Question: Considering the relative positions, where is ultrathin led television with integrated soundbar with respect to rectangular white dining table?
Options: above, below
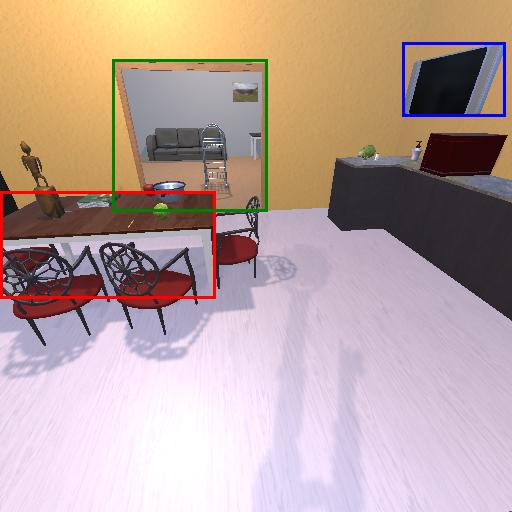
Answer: above